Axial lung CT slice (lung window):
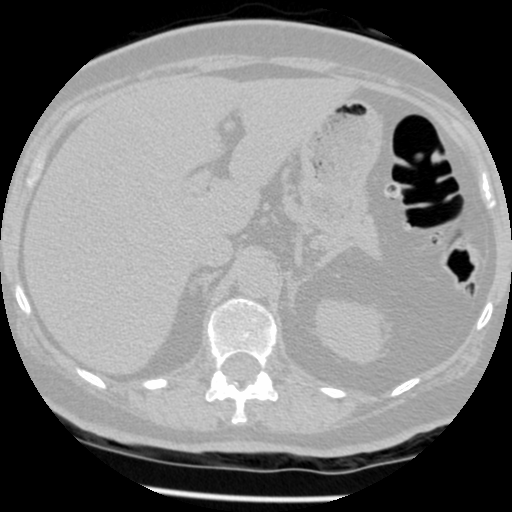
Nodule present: no